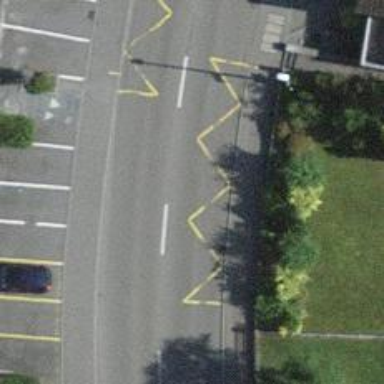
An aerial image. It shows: Public transport stop position.